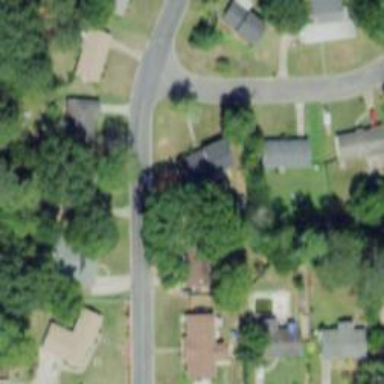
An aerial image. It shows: Neighborhood.